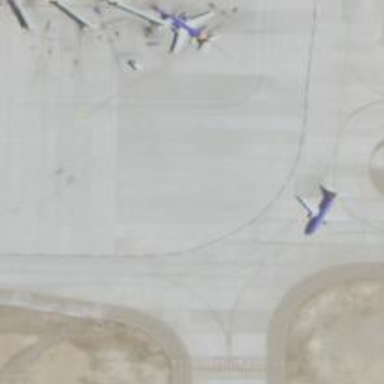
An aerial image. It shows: Image of taxiway at airport.